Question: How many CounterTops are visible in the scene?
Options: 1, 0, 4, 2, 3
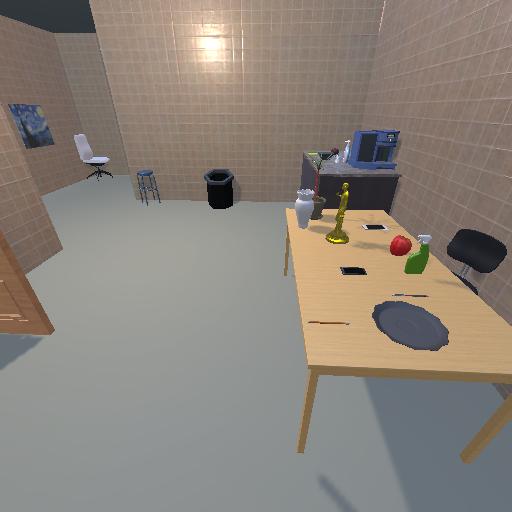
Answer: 1